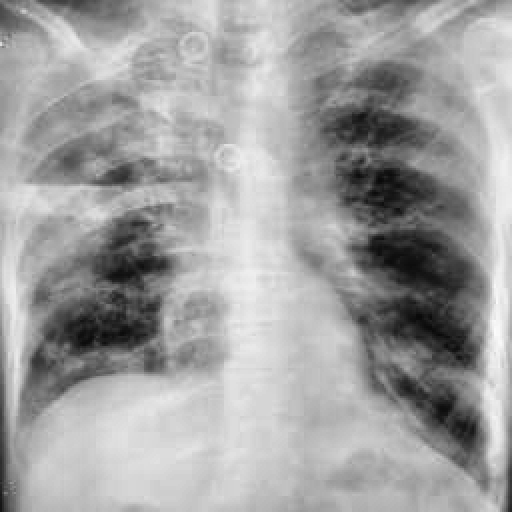
Finding: TUBERCULOSIS